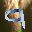
Label: 9